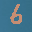
Label: 6